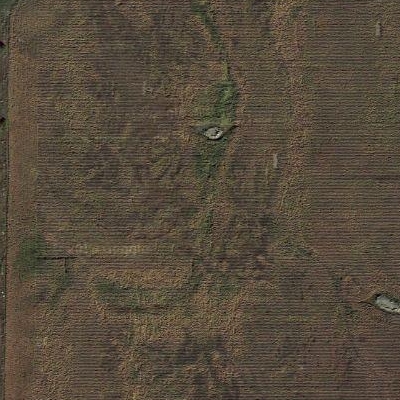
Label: Field